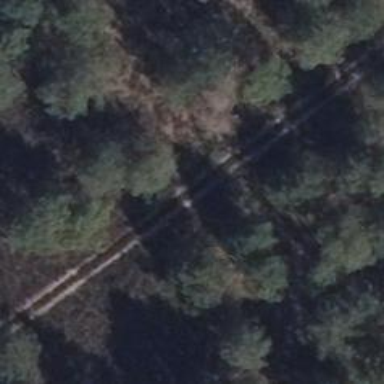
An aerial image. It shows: Sandy track with grade 4 tracktype.